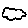
Label: cloud